Interaction volume radius: 10 \u00c5
Interaction volume height: 45 \u00c5
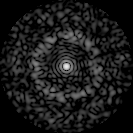
Disorder parameter: 0.834